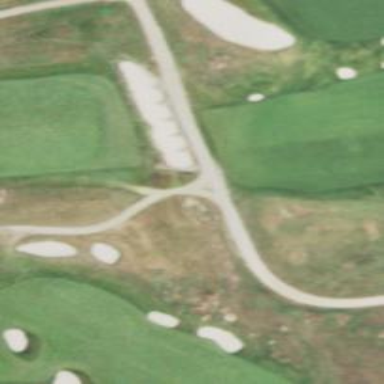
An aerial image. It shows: Path for both roads and golfers.